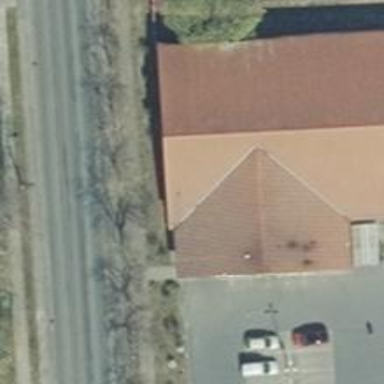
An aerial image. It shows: Bakery.